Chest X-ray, AP view. Patient: 52 years old, sex M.
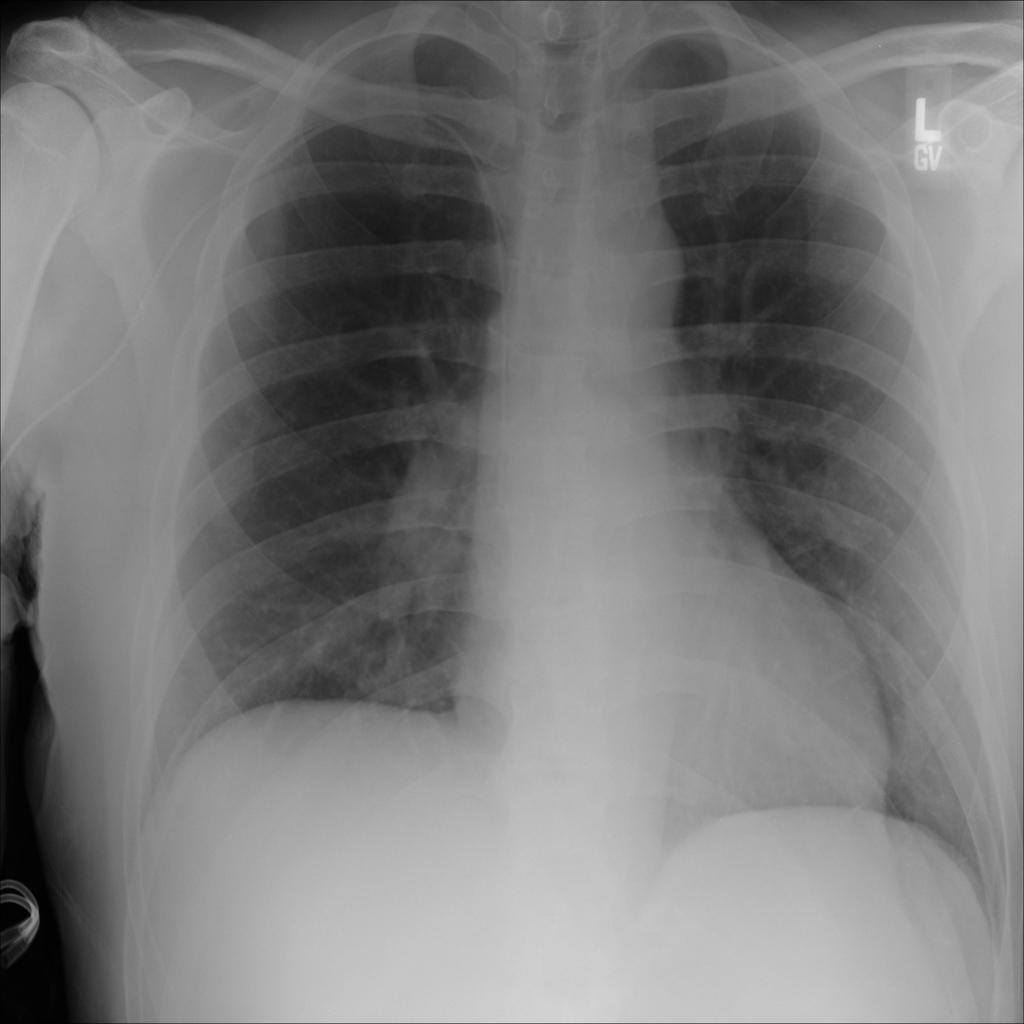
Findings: No Finding